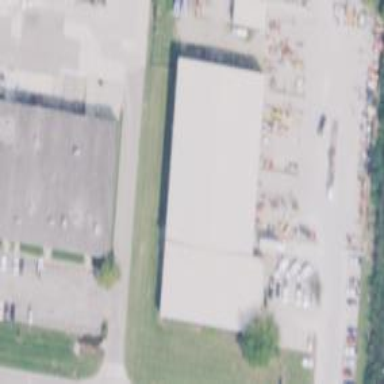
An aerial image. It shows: Building.